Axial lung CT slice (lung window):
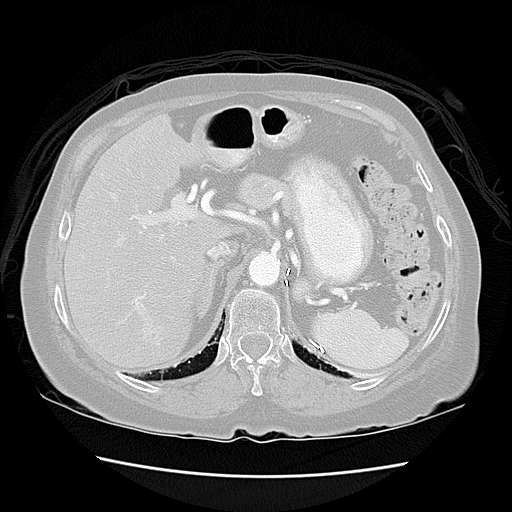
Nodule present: no